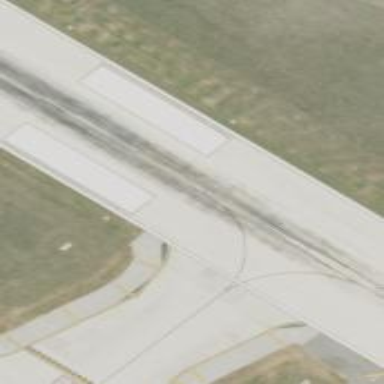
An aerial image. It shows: Image of taxiway at airport.